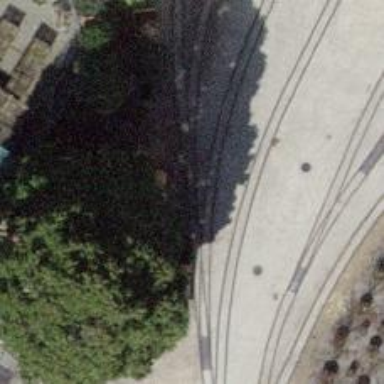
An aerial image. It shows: Railway switch.